Question: I am looking for a control many of us probably know, but I don't know it's name and don't have a real screenshot by hand, just this sketch:

In the left box one can select an operation or whatever, which then is moved to the right side. With the up/down arrows on the right, one can move this operation (or whatever kind of meaning the entry has) up or down in the order of execution.
How is this kind of control called? Or is it normally build by developers out of single controls? Is this control available in JavaFX 2? If not, I don't need exactly this control, but a control with the following features:
- -
Thanks for any hint :-)
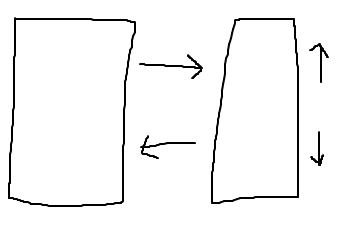
Answer: You need to use multiple controls to build up your interface. Use two <URL>.
'''
listView.getSelectionModel().setSelectionMode(SelectionMode.MULTIPLE);
'''